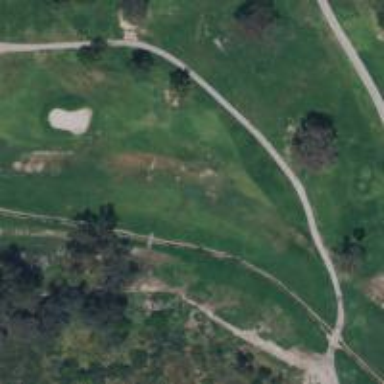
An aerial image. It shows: View of golf hole.